Question: I have the following results for my database table:

'''
SELECT
service_titles.user_id, service_titles.slide_id, service_titles.name as title_name ,service_names.name as service_name
FROM service_names
INNER JOIN service_titles ON service_names.title_id = service_titles.id
'''
So what needs to happen is:
- -
I will be using PHP for all of the coding, but I am wondering how I would go about this. I need a way to count how many unique service_titles there are for that user and slide, and then count how many service items there are for each title.
Thanks for any help!
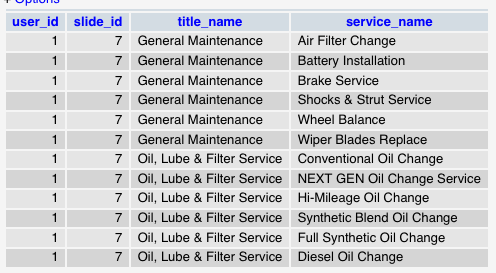
Answer: '''
SELECT COUNT(DISTINCT service_titles.name)
FROM service_names
INNER JOIN service_titles ON service_names.title_id = service_titles.id
GROUP BY service_titles.user_id, service_titles.slide_id
'''
That'll get you the number of distinct title_names for each user_id/slide_id combo.
'''
SELECT COUNT(DISTINCT service_names.name)
FROM service_names
INNER JOIN service_titles ON service_names.title_id = service_titles.id
GROUP BY service_titles.user_id, service_titles.slide_id
'''
... and that's the number of distinct service_names for same. If you want both in one query, you can put both 'COUNT's together, since you're using the same 'GROUP BY' regardless.